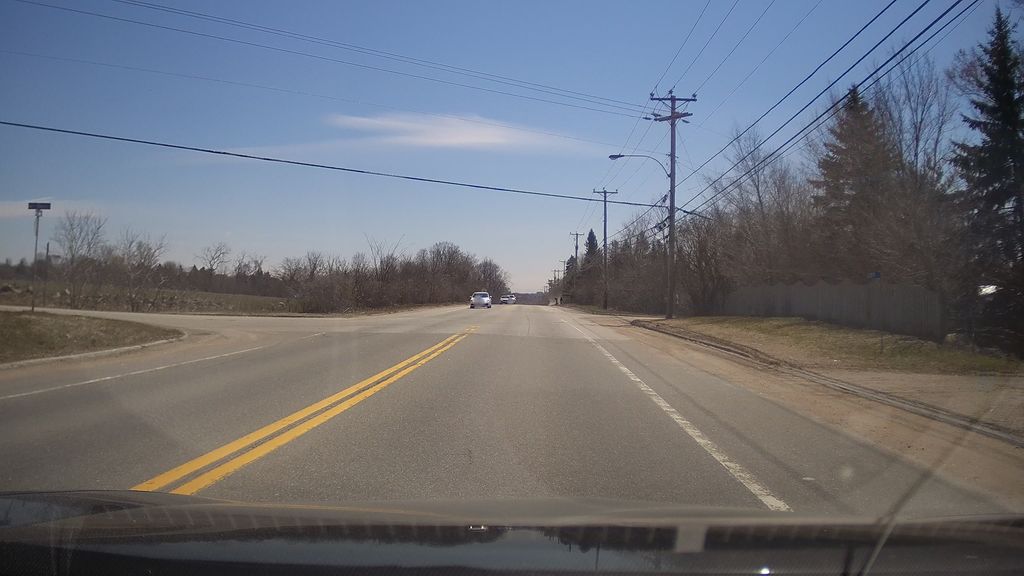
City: ottawa-gatineau